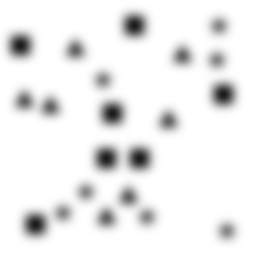
Squares: 7
Triangles: 7
Stars: 7
Total shapes: 21